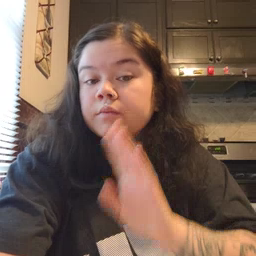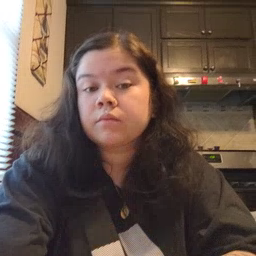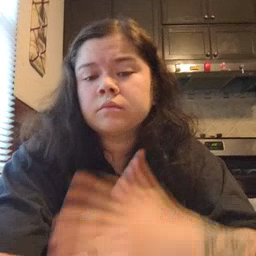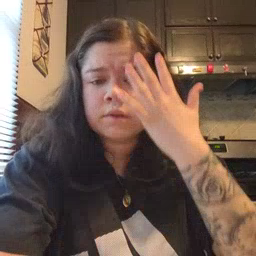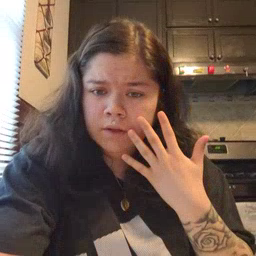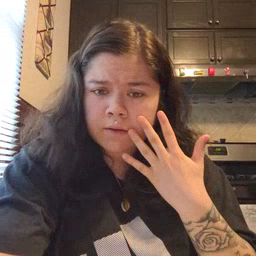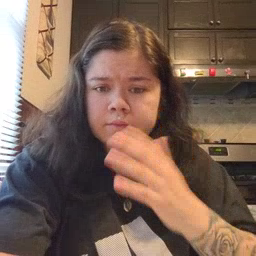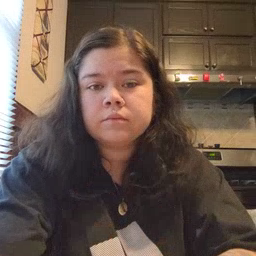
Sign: sad